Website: walmart
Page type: review-order
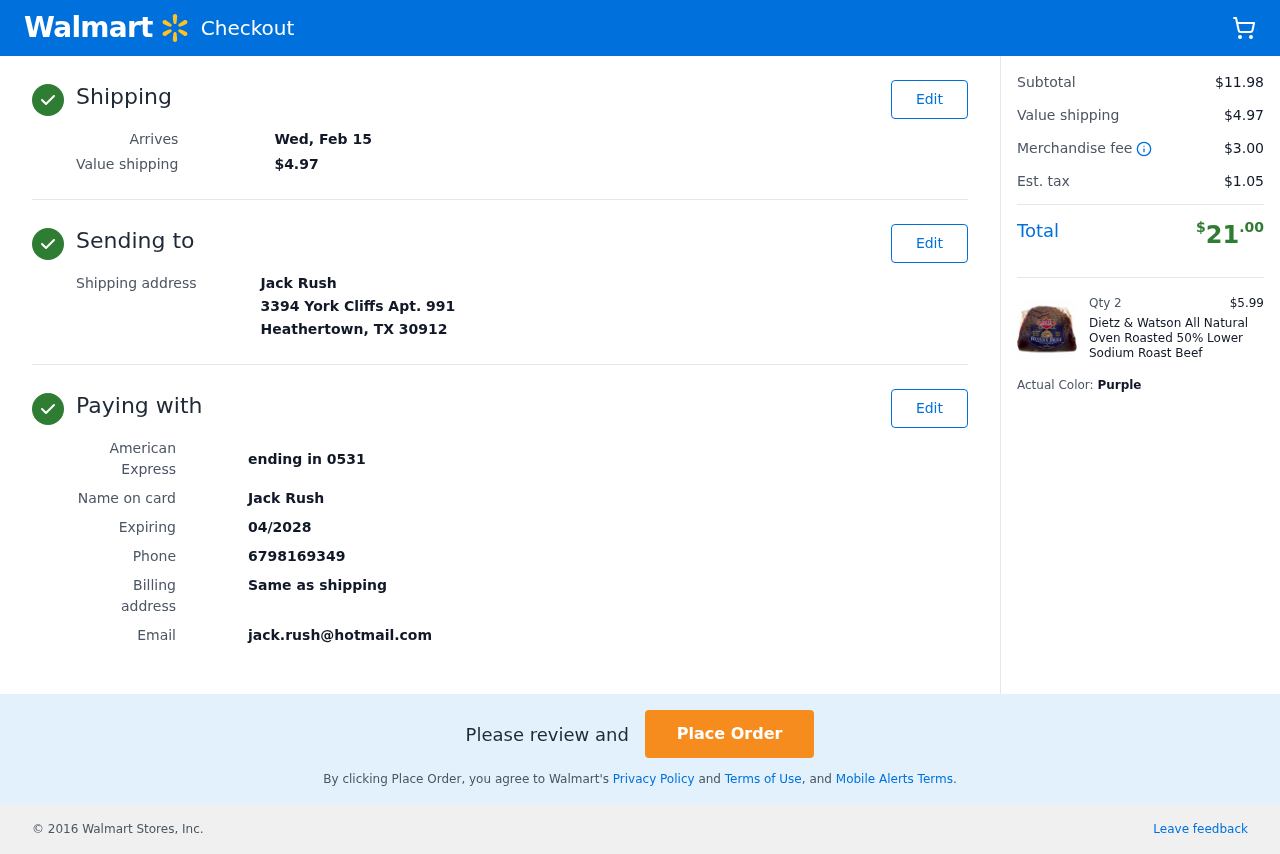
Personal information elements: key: PII_CARD_LAST4
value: ending in 0531
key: PII_CARD_TYPE
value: American Express
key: PII_CITY_STATE_ZIP
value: Heathertown, TX 30912
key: PII_EMAIL
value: jack.rush@hotmail.com
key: PII_FULLNAME
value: Jack Rush
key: PII_PHONE
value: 6798169349
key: PII_STREET
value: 3394 York Cliffs Apt. 991
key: PII_FULLNAME2
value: Jack Rush
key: PII_CARD_EXPIRY
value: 04/2028
Product elements: key: PRODUCT1_NAME
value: Dietz & Watson All Natural Oven Roasted 50% Lower Sodium Roast Beef
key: PRODUCT1_PRICE
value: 5.99
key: PRODUCT1_QUANTITY
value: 2
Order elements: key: ORDER_DELIVERY_DATE
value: Wed, Feb 15
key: ORDER_SHIPPING_COST
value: $4.97
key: ORDER_SUBTOTAL
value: $11.98
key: ORDER_MERCHANDISE_FEE
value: $3.00
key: ORDER_TAX
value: $1.05
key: ORDER_TOTAL
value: $21.00